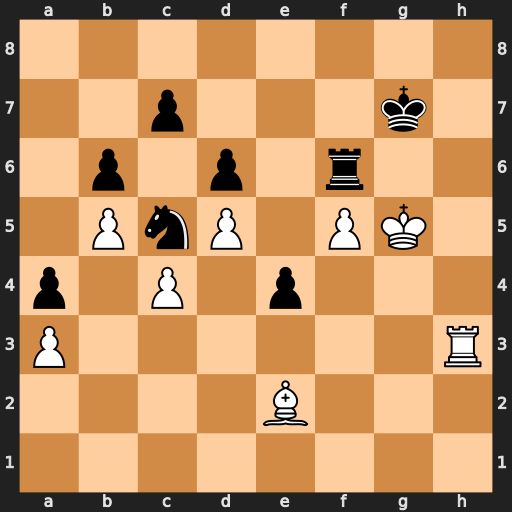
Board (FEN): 8/2p3k1/1p1p1r2/1PnP1PK1/p1P1p3/P6R/4B3/8
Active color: w
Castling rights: -
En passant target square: -
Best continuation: Rh7+ Kxh7 Kxf6